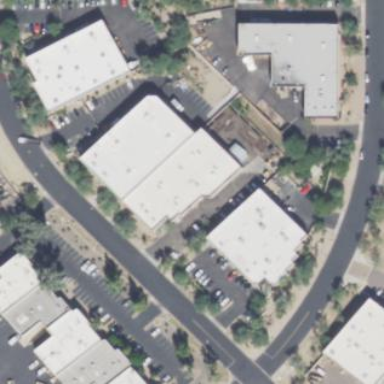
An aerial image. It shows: Recycling center located in building.